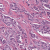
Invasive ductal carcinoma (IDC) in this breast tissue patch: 1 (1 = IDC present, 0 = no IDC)